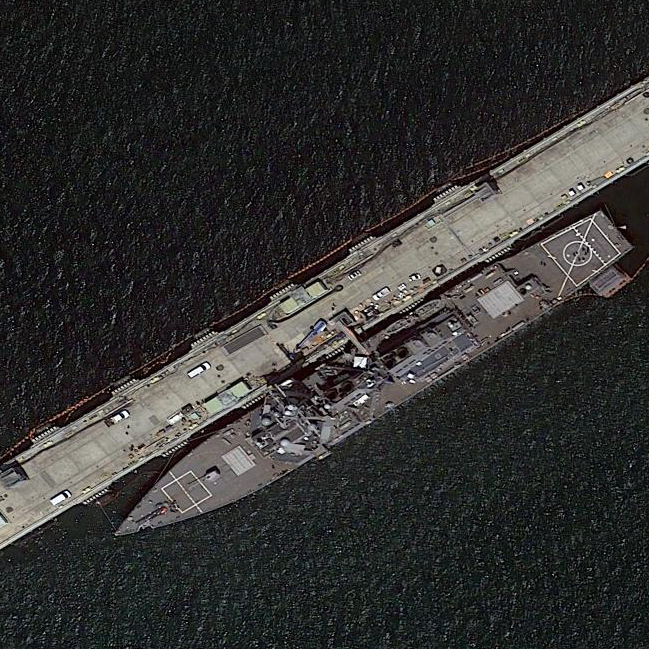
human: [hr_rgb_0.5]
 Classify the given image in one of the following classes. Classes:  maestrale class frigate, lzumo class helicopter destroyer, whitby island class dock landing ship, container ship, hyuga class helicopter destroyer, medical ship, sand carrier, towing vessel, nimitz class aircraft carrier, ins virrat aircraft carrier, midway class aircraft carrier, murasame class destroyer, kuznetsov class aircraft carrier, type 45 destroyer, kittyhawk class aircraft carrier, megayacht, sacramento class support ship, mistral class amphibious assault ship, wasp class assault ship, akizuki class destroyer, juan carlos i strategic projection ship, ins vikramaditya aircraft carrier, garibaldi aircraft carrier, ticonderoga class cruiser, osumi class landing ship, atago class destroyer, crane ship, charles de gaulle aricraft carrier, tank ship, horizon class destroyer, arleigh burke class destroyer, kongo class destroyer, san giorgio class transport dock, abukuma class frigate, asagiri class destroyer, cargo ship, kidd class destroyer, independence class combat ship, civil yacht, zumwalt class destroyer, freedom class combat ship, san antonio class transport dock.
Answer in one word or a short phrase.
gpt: Arleigh Burke class destroyer